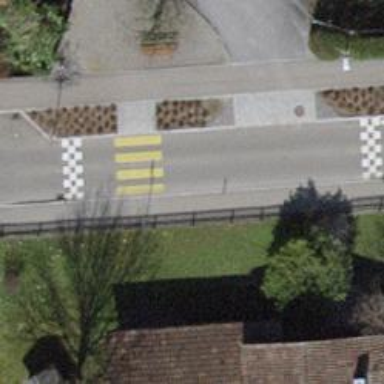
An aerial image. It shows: Marked zebra crossing with choker for traffic calming measures.